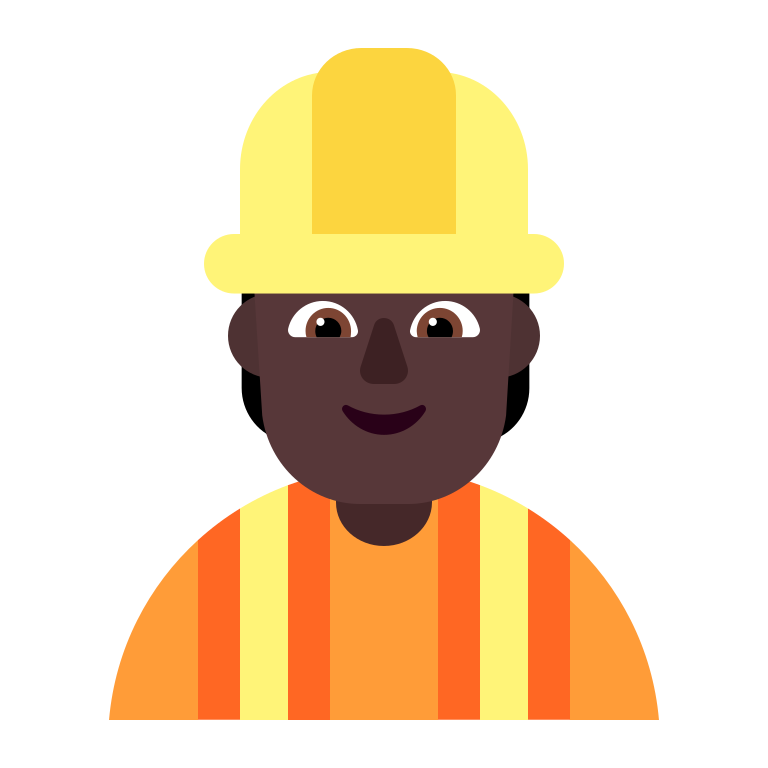
construction worker flat dark